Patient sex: M
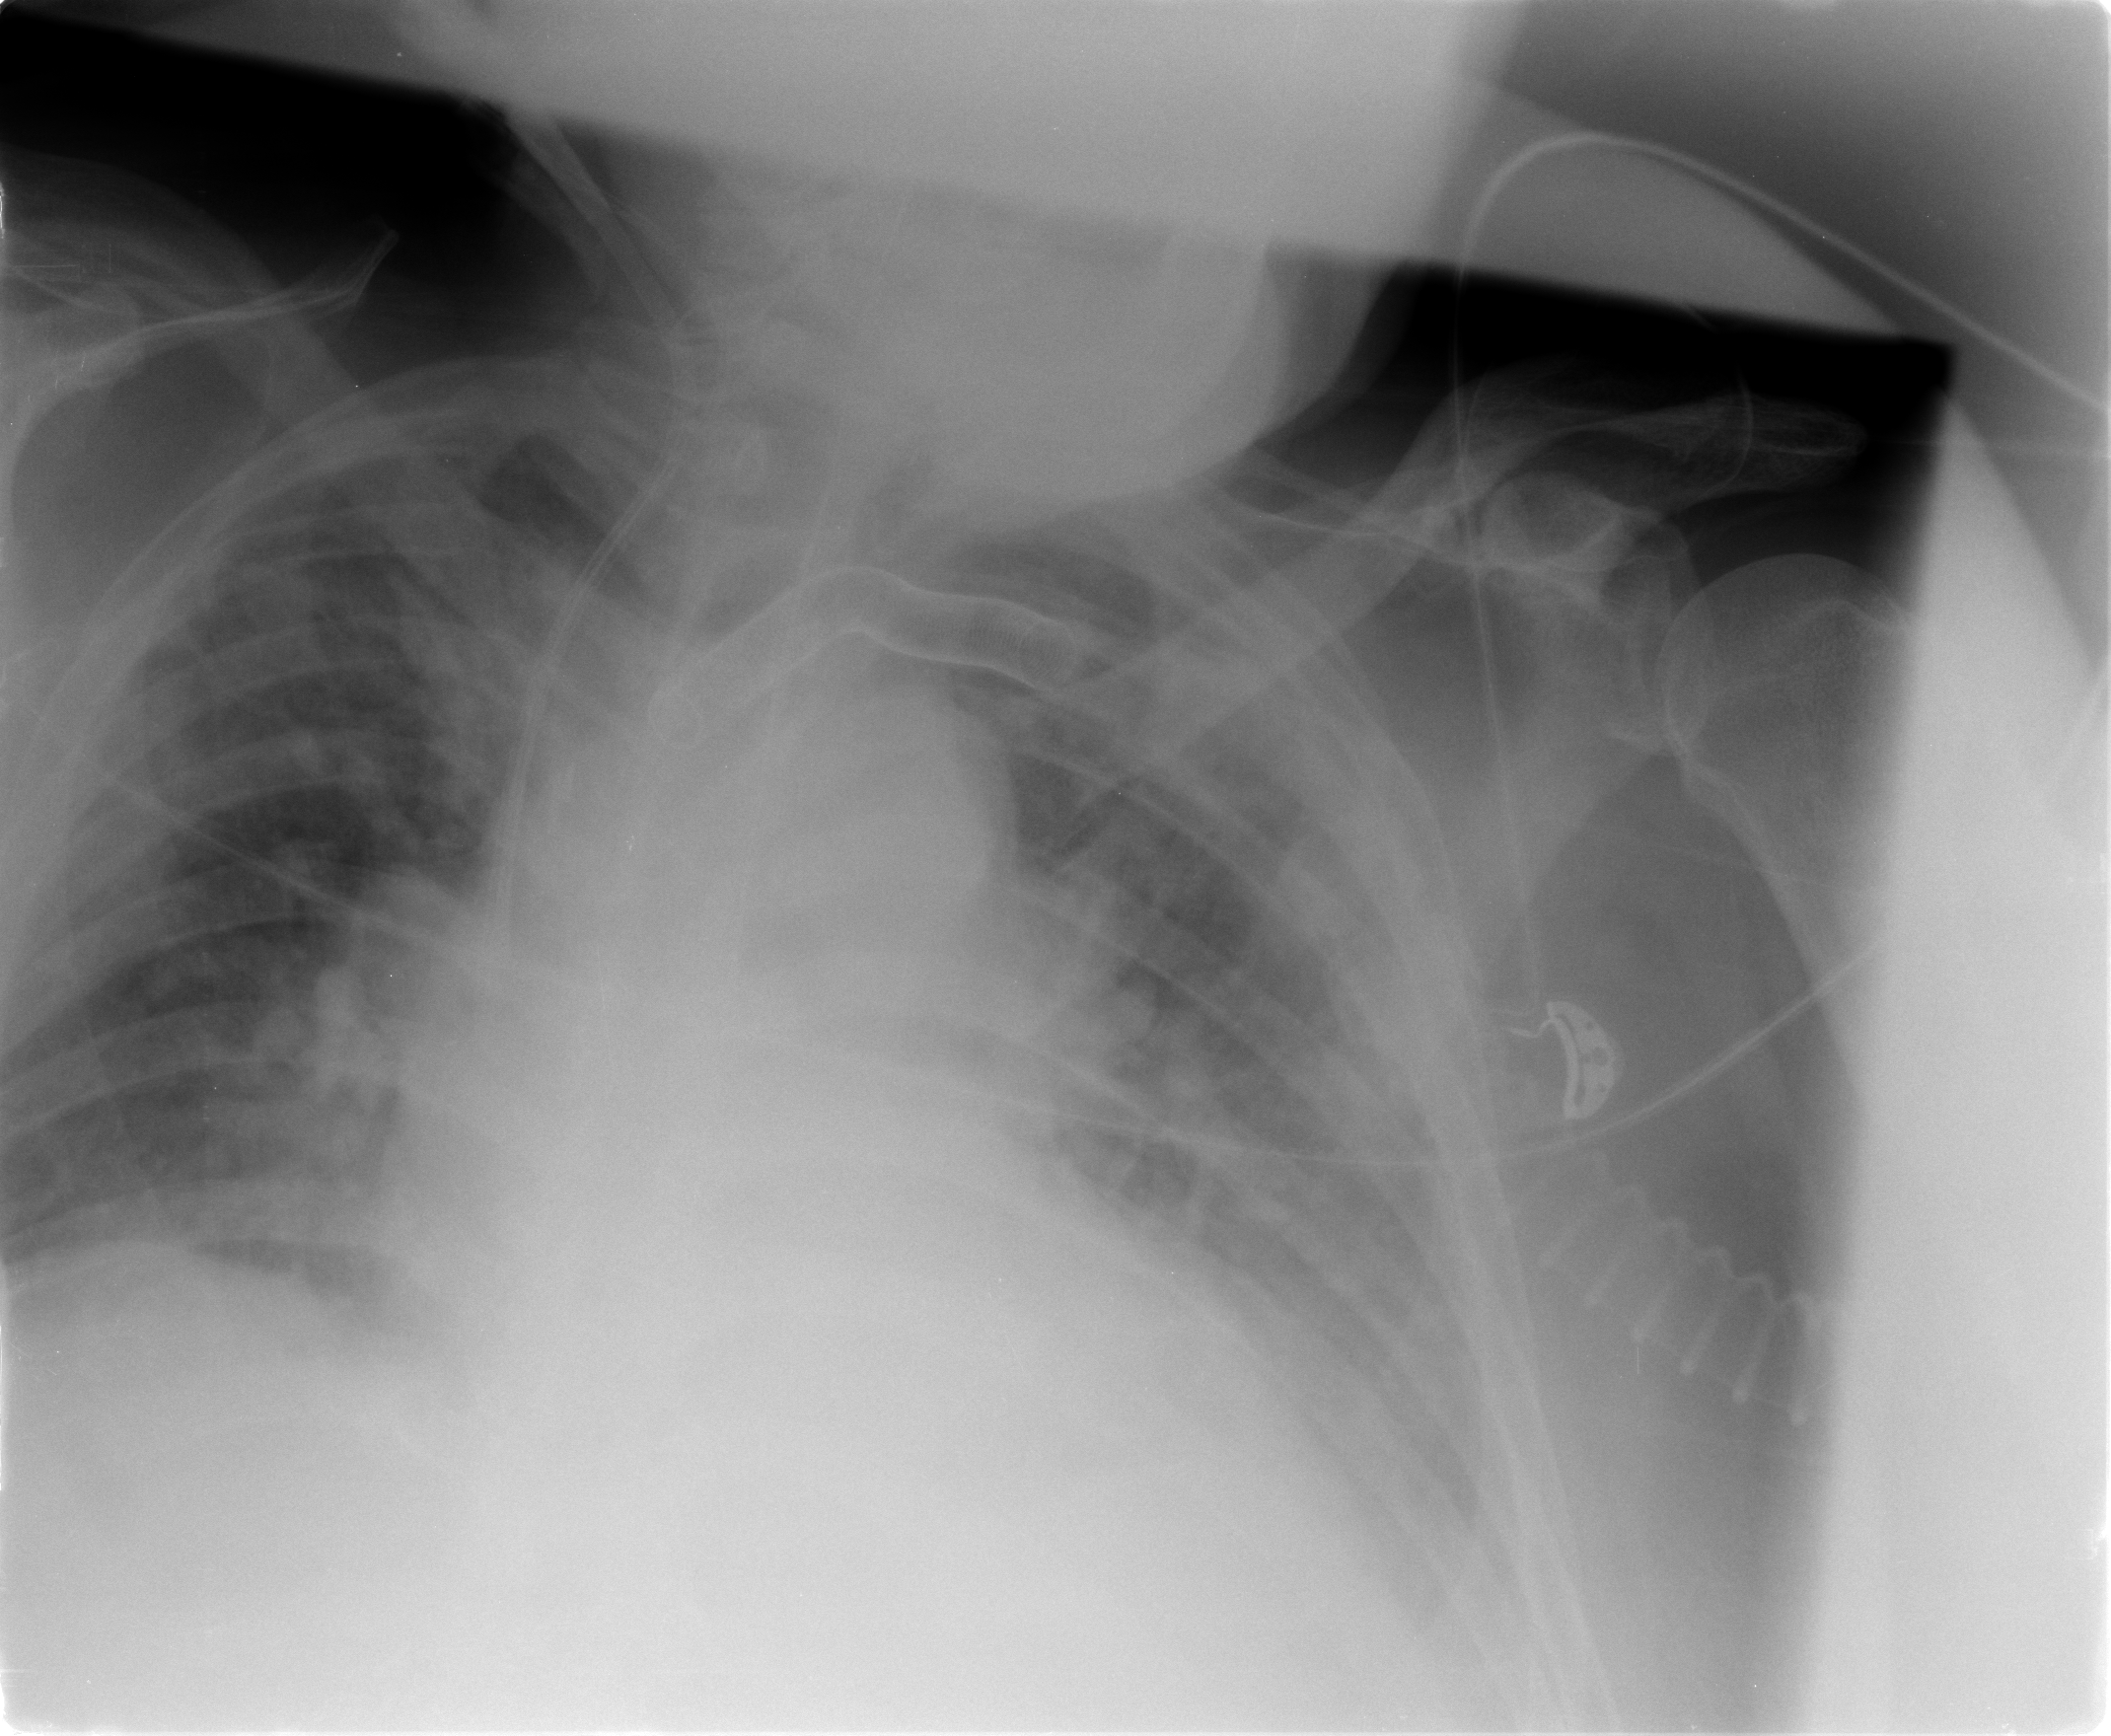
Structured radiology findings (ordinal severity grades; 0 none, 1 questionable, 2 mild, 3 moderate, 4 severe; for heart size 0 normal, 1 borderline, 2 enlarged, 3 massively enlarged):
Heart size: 2
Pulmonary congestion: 3
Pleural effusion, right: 0
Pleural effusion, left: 2
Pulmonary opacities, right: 2
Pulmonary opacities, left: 2
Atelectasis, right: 2
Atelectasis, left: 2